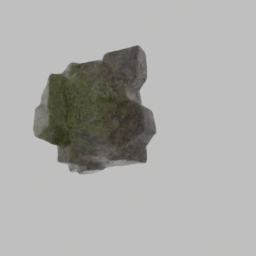
Label: nature